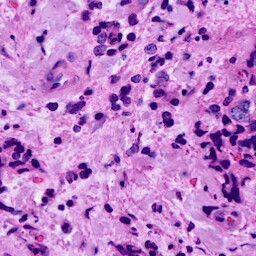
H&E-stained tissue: Breast